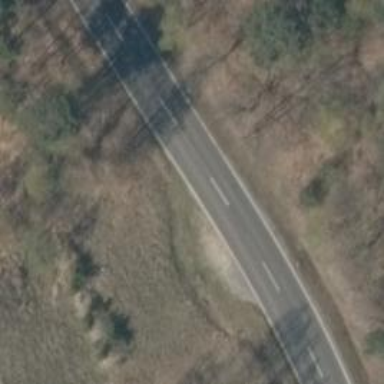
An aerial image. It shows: Secondary road with asphalt surface.